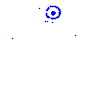
Particle: pion